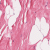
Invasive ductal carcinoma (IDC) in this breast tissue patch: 0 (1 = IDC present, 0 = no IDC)